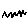
Label: zigzag